Field crop: maize
Growth stage: 2
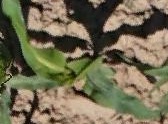
Species: maize